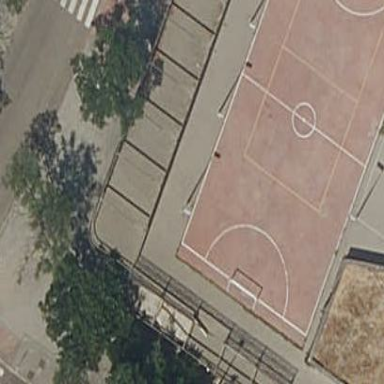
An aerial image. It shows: Futsal pitch for leisure.